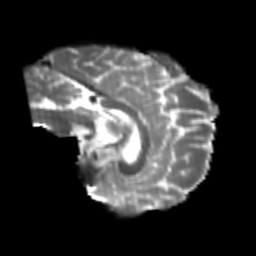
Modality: T2w
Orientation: sagittal
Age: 26
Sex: female
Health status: healthy
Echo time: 0.074 s